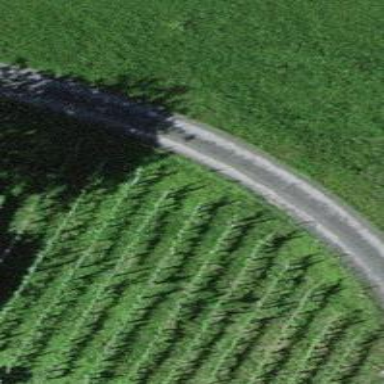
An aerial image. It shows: Vineyard with grape crops.